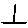
Label: line